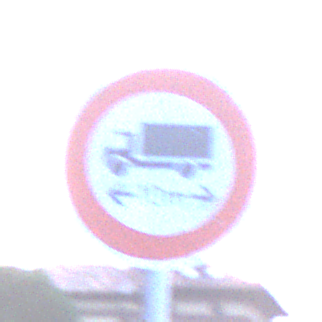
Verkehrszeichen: TatsaechlicheLaenge
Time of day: Dawn
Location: Outdoor (Urban)
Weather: PartlyCloudy
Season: NotSpecified
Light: Natural